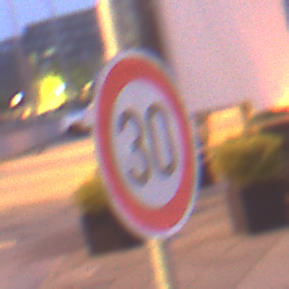
Verkehrszeichen: Geschwindigkeit30
Umgebung: Outdoor, Urban
Tageszeit: Night
Wetter: PartlyCloudy
Licht: Artificial
Jahreszeit: NotSpecified
Kontrast: HighContrast